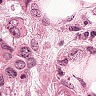
Metastatic tissue present: yes